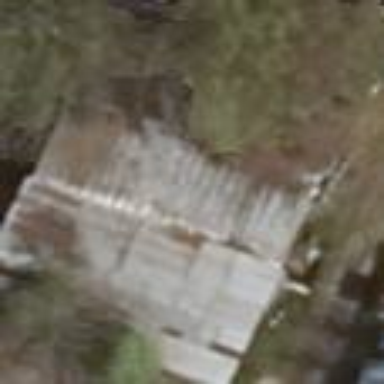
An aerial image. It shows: Shed building.